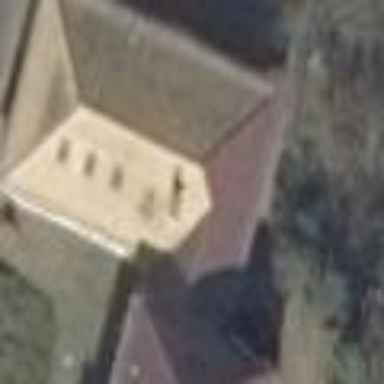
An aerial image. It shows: Building with hipped roof.